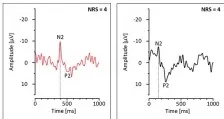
Neuroimaging and electrophysiological findings in "snake eye" appearance myelopathy. (E) Schematic drawing indicating a spinal lesion (yellow) located around the spinal anterior commissure impairing conduction of crossing heat-sensitive pathways (dotted red line) while sparing noxious mechanosensitive pathways (black line). The color coding of the antero-lateral spinothalamic tract positions mechanical afferents (black) lateral and superficial to thermal afferents (red). Dorsal-column pathways are unaffected by the anteriorly located lesion (green line). Normal conduction is shown for supra- and infra-lesional stimulation indicating preservation of the antero-lateral quadrant where the spinothalamic tract ascends.
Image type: pathology (fish)